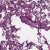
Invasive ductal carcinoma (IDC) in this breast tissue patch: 0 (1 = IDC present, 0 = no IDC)